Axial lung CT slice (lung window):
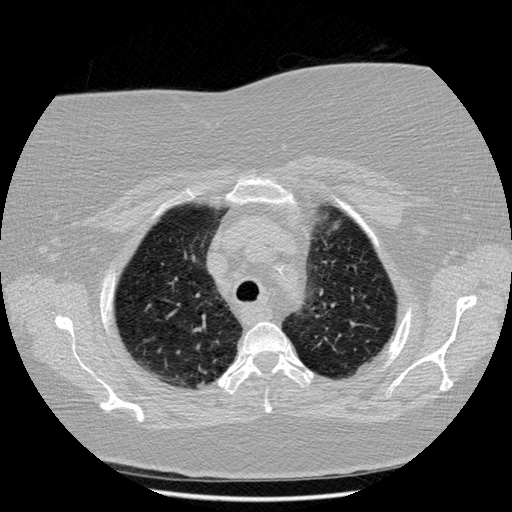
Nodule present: no